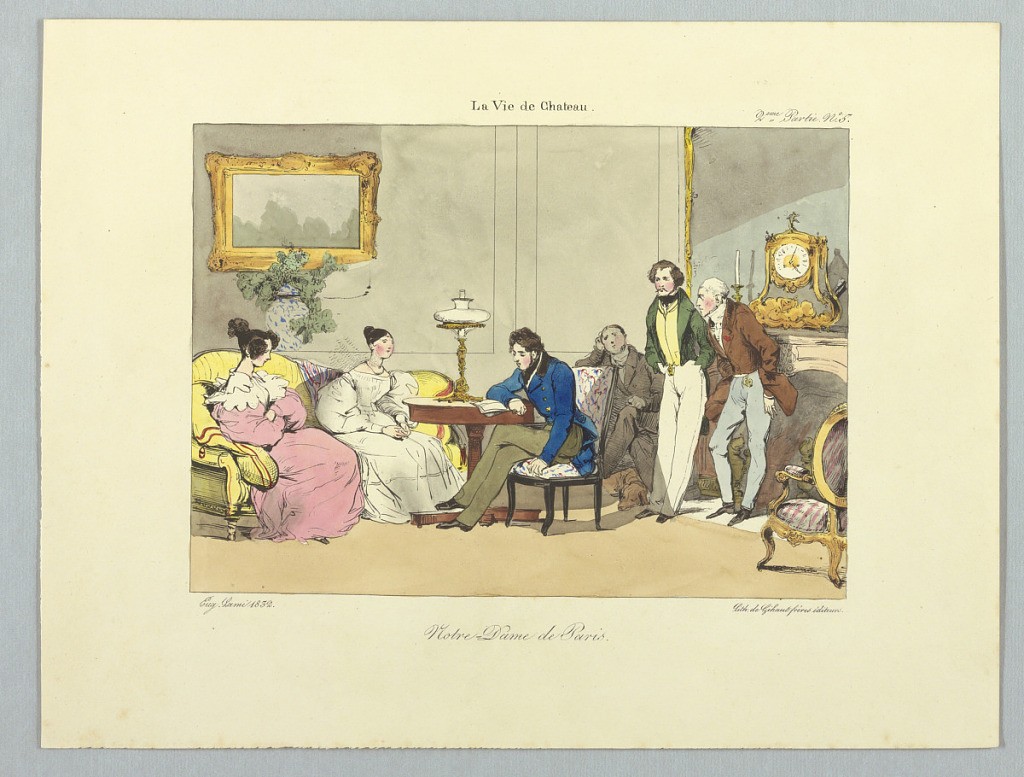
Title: Nôtre Dame de Paris, from La vie de château
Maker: Gihaut Frères, French, 1815 - 1871
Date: ca. 1830
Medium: Lithograph, brush and watercolor on paper
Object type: Print
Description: Two women on a yellow couch, left, and three men, right, listen to a young man reading at a table, center. Title, artists' names, and date below.